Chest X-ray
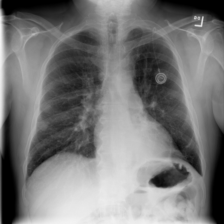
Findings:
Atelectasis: negative
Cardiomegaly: negative
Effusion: negative
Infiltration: negative
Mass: negative
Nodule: negative
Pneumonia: negative
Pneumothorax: negative
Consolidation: negative
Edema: negative
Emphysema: negative
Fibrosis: negative
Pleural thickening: negative
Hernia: negative